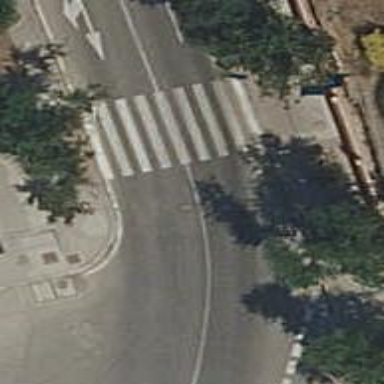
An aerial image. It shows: Marked crossing with visible markings.